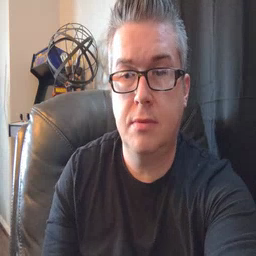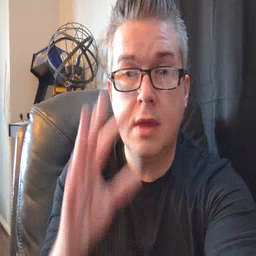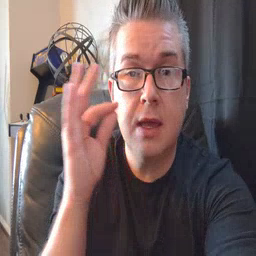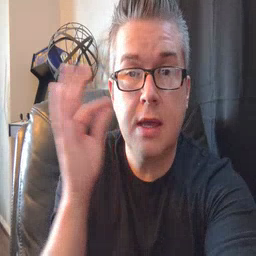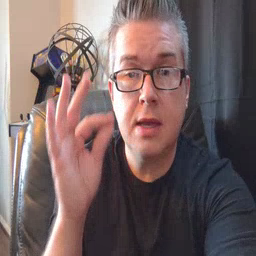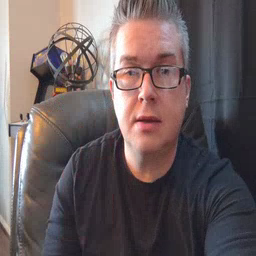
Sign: cat